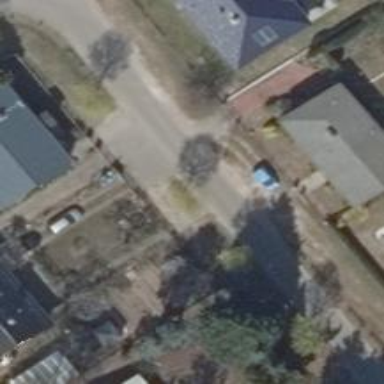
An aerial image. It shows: Residential road.